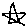
Label: star